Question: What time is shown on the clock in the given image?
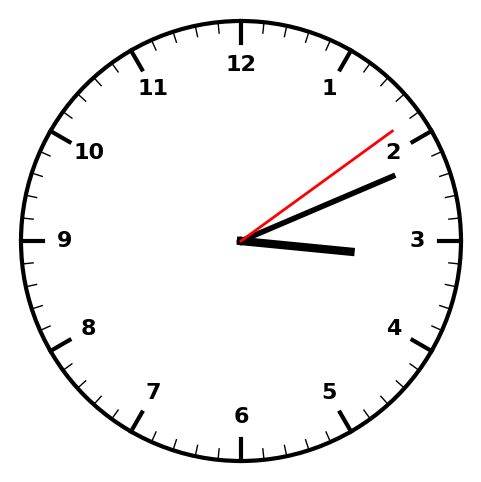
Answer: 03:11:09